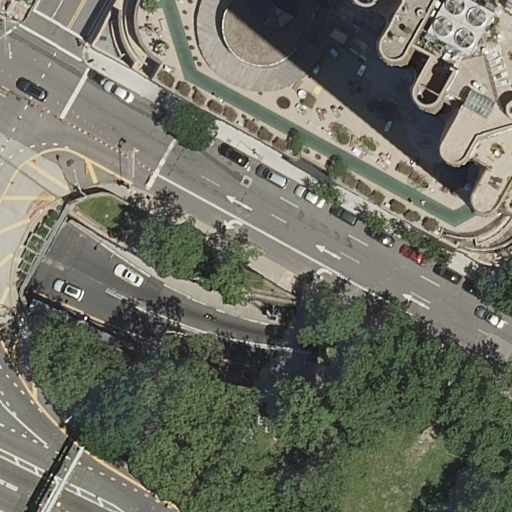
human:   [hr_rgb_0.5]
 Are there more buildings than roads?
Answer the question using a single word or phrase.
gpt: no

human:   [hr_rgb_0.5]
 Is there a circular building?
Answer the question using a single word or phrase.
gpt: no

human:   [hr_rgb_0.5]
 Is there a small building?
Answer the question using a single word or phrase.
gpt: no

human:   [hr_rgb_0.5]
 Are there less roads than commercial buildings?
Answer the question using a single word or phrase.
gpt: no

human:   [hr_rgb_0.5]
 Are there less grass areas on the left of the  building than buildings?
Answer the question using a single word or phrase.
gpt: yes

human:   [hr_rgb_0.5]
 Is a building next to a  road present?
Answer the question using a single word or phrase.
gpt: yes

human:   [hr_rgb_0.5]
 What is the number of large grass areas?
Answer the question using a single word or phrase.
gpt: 1

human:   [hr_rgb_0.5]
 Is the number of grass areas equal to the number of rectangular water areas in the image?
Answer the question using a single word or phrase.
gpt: no

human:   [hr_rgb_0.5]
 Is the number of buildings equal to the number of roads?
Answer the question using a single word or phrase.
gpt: no

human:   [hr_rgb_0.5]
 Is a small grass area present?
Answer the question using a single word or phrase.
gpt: no

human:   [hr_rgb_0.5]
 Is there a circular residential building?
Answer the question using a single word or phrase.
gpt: no

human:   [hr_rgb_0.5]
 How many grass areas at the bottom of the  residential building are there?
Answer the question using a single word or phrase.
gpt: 1

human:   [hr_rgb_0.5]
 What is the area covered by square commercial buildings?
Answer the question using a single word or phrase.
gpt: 0m2

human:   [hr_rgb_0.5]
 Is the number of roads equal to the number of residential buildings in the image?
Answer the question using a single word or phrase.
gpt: no

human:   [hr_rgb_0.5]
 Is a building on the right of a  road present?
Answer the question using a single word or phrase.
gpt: yes

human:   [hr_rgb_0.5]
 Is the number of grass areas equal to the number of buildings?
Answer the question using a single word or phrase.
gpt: yes

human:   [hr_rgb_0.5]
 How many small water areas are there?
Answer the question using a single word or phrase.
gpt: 0

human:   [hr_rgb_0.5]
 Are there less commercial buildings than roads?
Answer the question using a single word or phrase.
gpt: yes

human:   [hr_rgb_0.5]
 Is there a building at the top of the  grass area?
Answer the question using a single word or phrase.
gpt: yes

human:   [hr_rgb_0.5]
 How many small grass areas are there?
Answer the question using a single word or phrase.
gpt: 0

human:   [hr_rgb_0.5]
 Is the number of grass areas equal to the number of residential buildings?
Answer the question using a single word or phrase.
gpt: yes

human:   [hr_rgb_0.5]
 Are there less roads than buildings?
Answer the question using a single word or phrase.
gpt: no

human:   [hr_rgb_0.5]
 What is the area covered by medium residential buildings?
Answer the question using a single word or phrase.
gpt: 0m2

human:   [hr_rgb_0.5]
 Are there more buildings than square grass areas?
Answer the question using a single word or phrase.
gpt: yes

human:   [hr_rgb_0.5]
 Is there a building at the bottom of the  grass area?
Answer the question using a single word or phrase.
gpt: no

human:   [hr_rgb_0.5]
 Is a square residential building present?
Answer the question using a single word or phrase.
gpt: no

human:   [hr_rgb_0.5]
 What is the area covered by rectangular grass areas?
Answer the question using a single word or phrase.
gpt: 0m2

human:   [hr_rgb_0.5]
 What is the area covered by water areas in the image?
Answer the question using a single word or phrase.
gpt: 0m2

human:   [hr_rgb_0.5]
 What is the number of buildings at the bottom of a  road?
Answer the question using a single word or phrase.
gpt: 0

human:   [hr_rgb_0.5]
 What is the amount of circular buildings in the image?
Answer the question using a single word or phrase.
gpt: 0

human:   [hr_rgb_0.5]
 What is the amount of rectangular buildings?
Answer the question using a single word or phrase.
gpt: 0

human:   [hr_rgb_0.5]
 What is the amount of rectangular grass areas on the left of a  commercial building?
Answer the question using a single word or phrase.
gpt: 0

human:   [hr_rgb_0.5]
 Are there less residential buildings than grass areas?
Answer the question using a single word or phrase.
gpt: no

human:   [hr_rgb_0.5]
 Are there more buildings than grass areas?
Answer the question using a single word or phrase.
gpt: no

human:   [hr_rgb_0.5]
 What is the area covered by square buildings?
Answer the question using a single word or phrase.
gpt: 0m2

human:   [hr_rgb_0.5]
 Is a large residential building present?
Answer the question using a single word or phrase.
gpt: yes